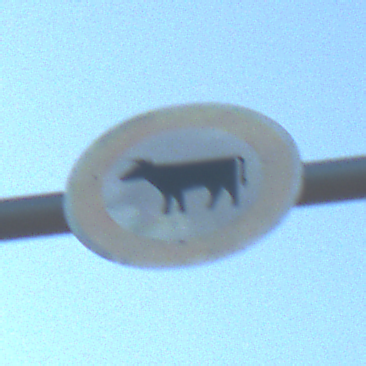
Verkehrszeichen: VerbotViehtrieb
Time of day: MorningAfternoon
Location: Outdoor (RoadRail)
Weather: Clear
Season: NotSpecified
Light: Natural